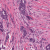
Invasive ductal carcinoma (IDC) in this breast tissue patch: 1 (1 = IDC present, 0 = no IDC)